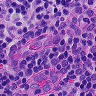
Metastatic tissue present: no